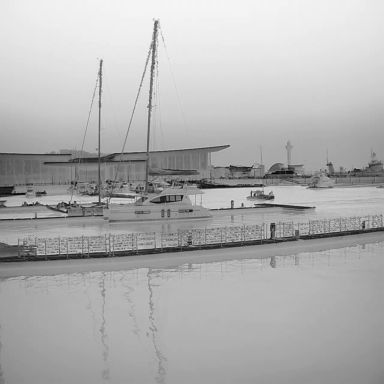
There are four objects shown in the infrared image, including three sailboats, and a canoe.